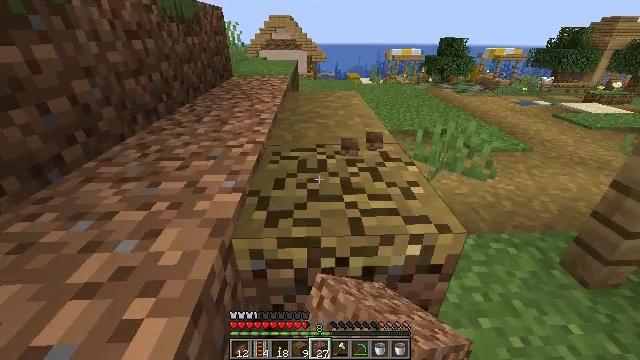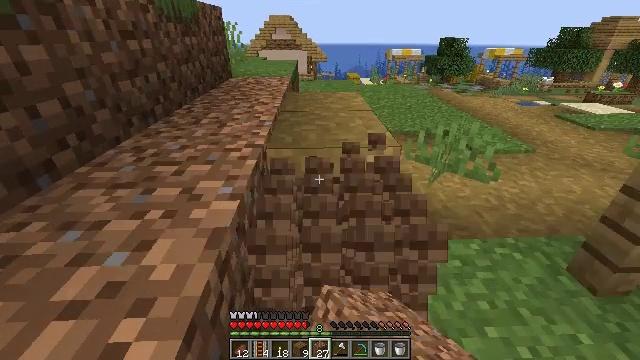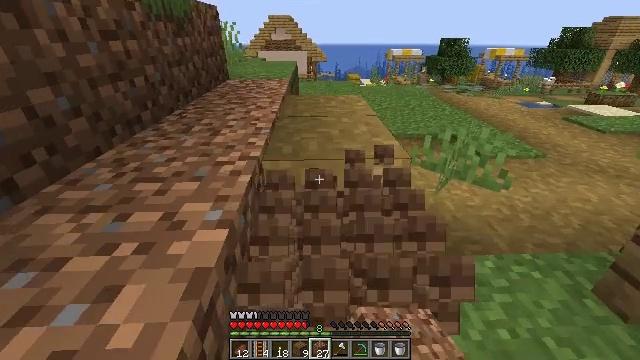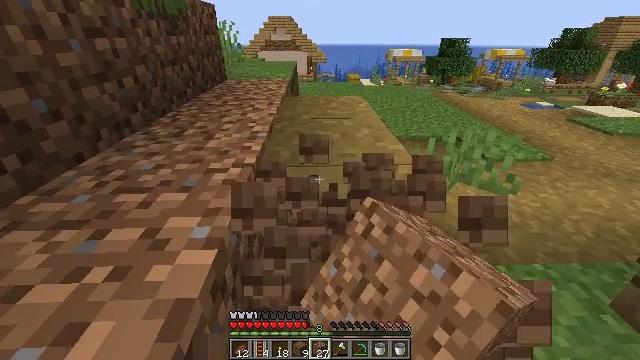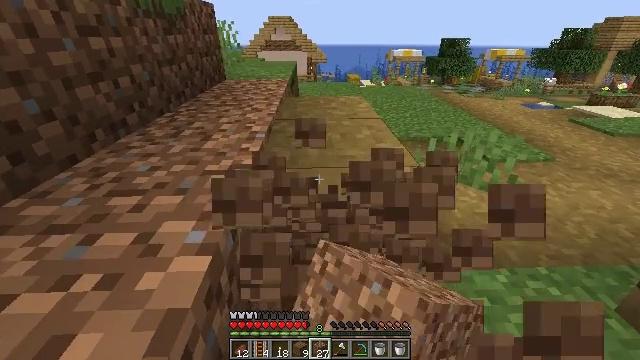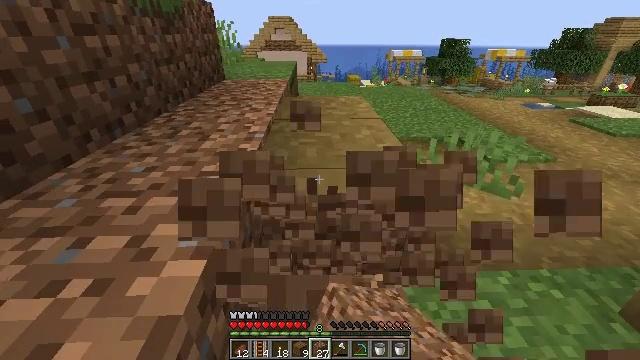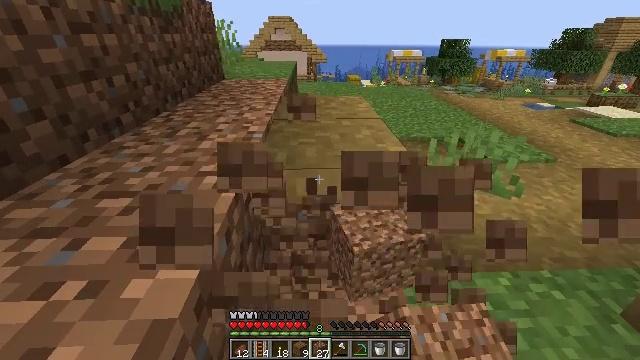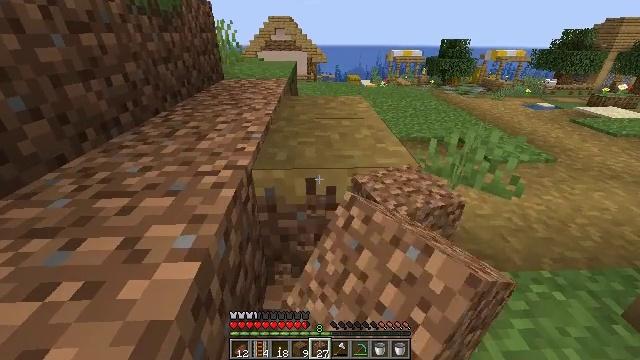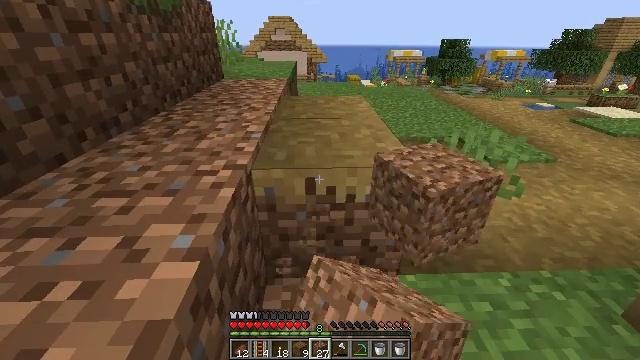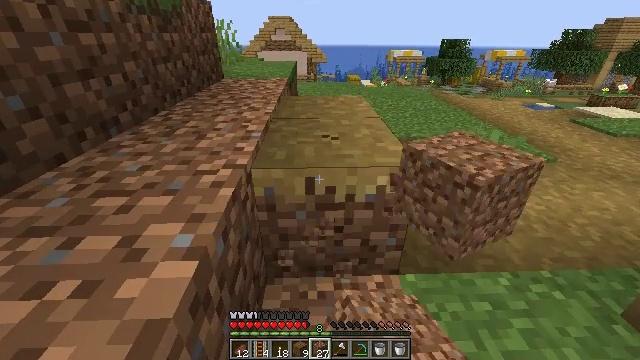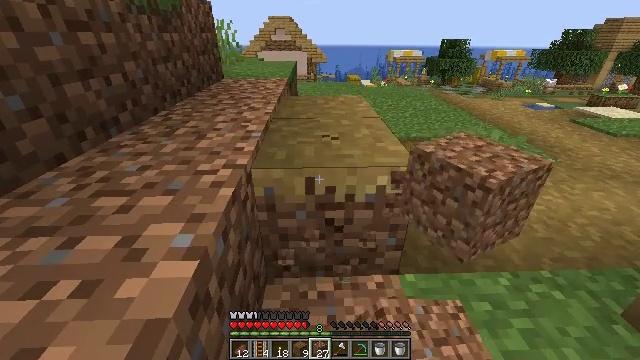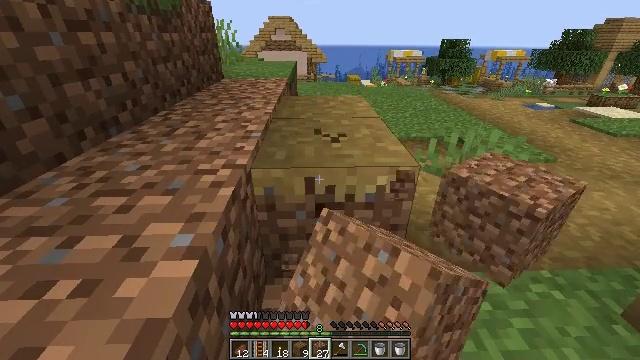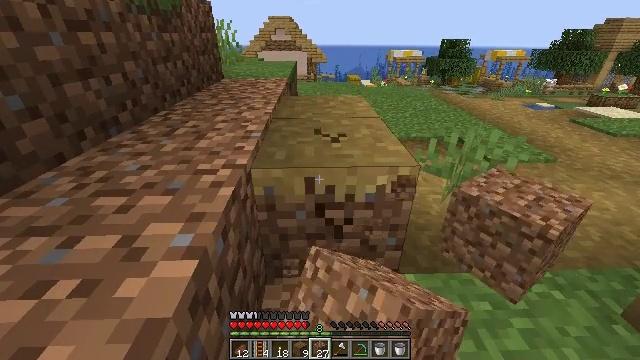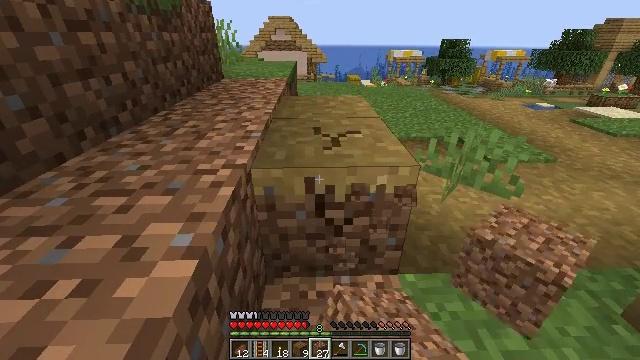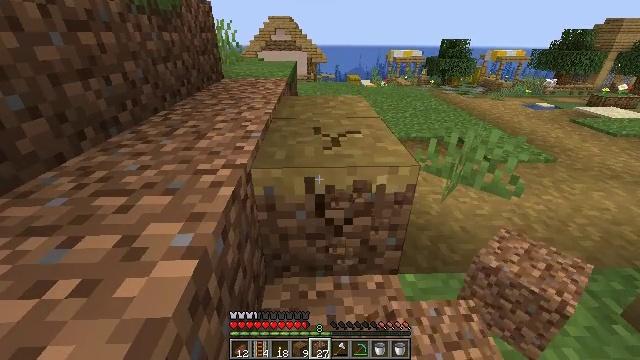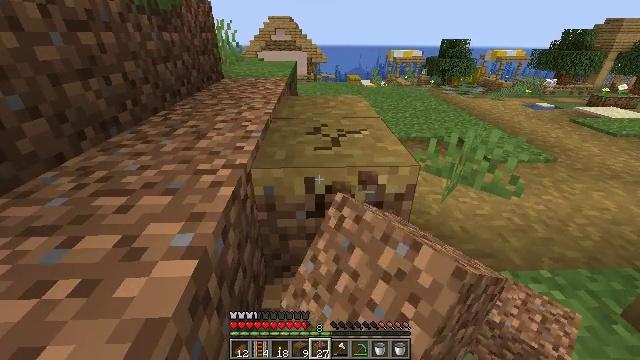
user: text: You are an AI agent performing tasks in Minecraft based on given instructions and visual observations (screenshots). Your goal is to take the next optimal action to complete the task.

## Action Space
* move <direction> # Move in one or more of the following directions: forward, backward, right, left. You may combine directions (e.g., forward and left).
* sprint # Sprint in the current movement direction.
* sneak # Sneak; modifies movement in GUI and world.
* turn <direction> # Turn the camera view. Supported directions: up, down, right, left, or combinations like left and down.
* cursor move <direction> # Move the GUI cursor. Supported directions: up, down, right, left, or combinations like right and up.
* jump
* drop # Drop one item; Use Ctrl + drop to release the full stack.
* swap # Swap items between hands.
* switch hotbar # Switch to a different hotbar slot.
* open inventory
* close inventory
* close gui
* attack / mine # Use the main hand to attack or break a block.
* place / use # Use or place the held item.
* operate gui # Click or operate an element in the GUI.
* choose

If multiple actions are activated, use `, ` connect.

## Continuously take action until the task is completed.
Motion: motion action
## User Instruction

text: Break the grass path to collect materials.
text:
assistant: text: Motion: move forward, attack / mine
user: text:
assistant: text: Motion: attack / mine
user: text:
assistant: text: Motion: attack / mine
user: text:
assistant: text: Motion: attack / mine
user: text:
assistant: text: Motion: attack / mine
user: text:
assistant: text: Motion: attack / mine
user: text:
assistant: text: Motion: attack / mine
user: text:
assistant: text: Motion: attack / mine
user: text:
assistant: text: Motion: attack / mine
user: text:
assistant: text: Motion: attack / mine
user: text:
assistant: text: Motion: attack / mine
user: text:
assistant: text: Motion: attack / mine
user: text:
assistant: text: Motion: attack / mine
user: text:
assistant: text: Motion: attack / mine
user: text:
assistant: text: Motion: attack / mine
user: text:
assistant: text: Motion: attack / mine
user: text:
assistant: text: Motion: attack / mine
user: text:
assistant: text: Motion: attack / mine
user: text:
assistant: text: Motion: move forward, attack / mine
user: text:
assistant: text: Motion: move forward, attack / mine
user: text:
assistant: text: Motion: move forward, attack / mine
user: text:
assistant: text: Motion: attack / mine
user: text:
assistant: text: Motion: attack / mine
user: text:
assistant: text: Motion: attack / mine
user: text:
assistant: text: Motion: attack / mine
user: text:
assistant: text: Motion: attack / mine
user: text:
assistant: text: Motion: attack / mine
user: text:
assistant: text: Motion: attack / mine
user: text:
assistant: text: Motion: attack / mine
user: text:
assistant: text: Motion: attack / mine